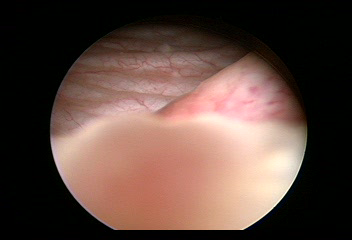
Modality: WLC
Class: Normal mucosa
Bladder cancer association: No